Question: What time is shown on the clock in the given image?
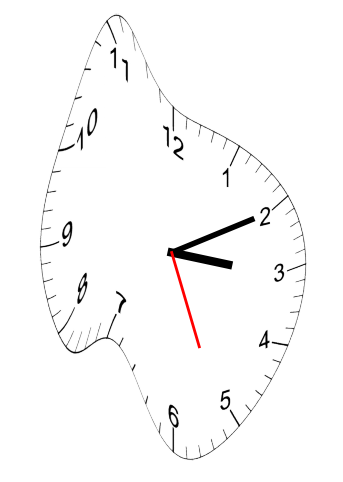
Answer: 03:10:26